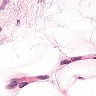
Metastatic tissue present: no